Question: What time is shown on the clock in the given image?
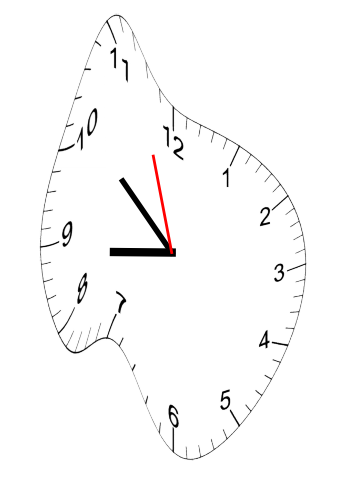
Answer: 08:51:57